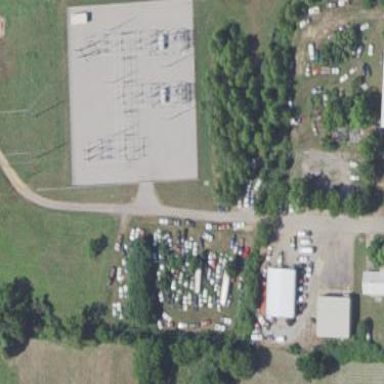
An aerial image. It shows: Substation surrounded by fence.